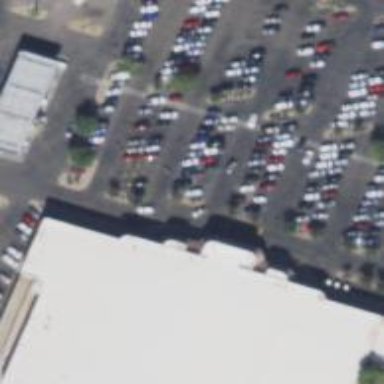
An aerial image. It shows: Parking space.